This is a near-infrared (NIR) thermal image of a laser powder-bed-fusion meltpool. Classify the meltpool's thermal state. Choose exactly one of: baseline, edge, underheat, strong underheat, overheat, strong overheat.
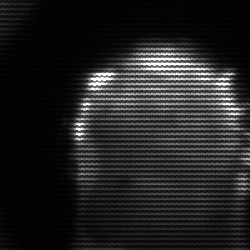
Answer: baseline